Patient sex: F
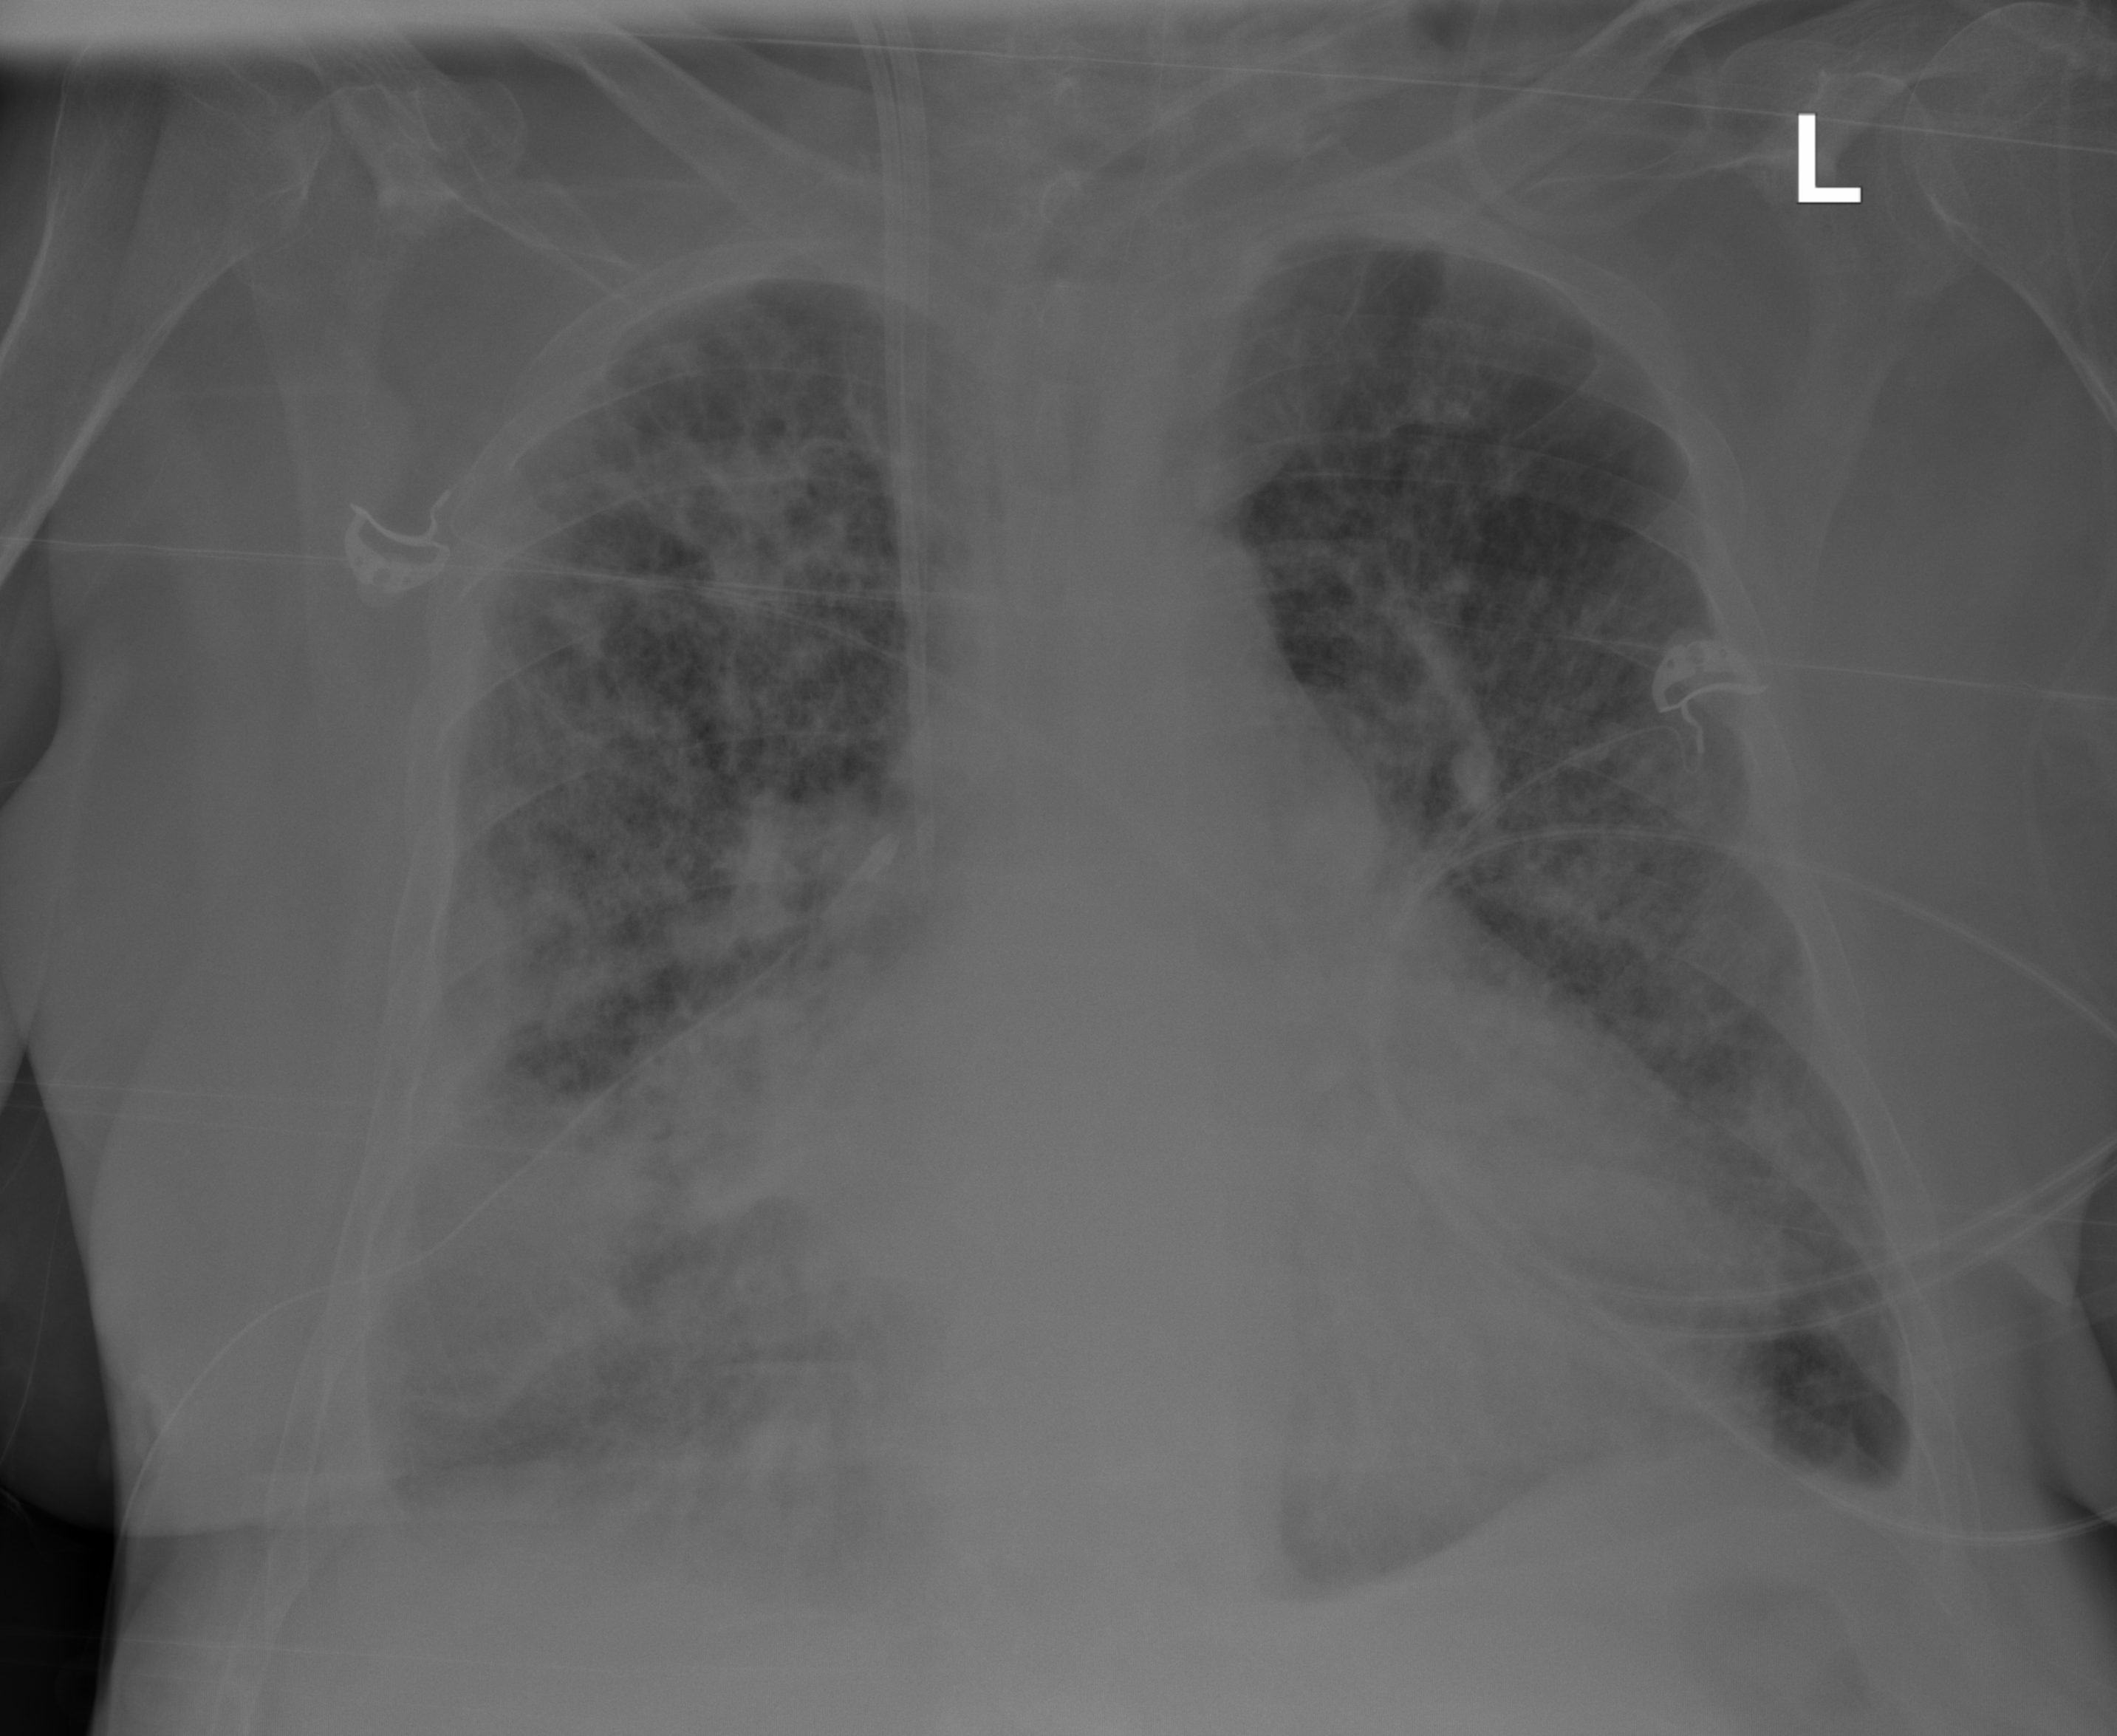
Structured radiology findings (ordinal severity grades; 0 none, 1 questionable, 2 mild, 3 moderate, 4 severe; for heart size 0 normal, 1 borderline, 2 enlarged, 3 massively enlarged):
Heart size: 2
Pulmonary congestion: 2
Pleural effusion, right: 1
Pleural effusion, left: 2
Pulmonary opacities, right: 4
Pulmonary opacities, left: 4
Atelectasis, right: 3
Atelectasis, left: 3